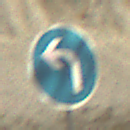
Verkehrszeichen: VorgeschriebeneFahrtrichtungLinks
Umgebung: Outdoor, Beach
Tageszeit: Midday
Wetter: PartlyCloudy
Licht: Natural
Jahreszeit: NotSpecified
Kontrast: HighContrast